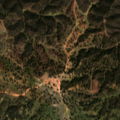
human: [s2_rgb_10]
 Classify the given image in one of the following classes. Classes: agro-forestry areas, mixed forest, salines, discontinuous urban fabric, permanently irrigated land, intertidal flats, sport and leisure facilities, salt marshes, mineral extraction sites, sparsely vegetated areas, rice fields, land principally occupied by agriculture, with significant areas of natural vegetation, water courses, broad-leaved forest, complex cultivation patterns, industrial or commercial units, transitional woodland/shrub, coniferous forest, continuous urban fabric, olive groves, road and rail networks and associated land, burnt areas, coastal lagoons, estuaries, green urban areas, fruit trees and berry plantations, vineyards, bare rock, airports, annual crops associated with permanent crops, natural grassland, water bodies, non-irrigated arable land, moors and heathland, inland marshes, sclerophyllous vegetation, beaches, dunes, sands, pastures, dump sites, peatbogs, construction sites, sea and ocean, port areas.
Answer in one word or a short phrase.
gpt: pastures, agro-forestry areas, broad-leaved forest, sclerophyllous vegetation